Question: I want to add an option to add feature image on add new post page like the image below.
How can I do it?

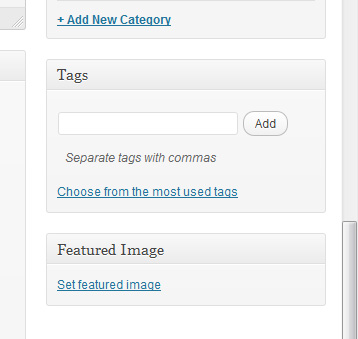
Answer: You need to use the wordpress function 'add_theme_support( 'post-thumbnails' );'
Just add that line of code in your wordpress functions, and it will allow you to do that.
Read more about it here: <URL>
Hope that helps!
here is what I use in my 'functions.php'. It creates re-sized versions of your uploaded images in your uploads folder. very useful:
'''
// post thumbnail support
if ( function_exists( 'add_image_size' ) ) add_theme_support( 'post-thumbnails' );
if ( function_exists( 'add_image_size' ) ) {
add_image_size( 'featured-thumb', 282, 158, true );
}
'''